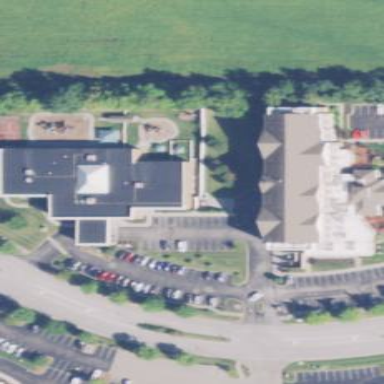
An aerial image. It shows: Building.